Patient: sex M, age 66
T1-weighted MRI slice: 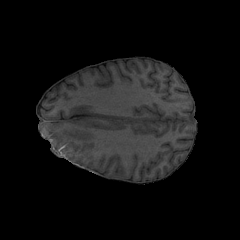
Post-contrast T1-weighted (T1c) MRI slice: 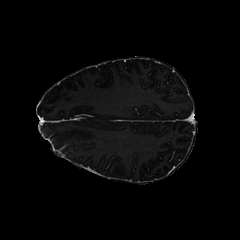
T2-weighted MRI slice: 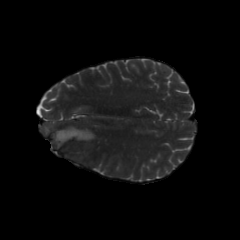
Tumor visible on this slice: yes
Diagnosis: Glioblastoma, IDH-wildtype
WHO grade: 4